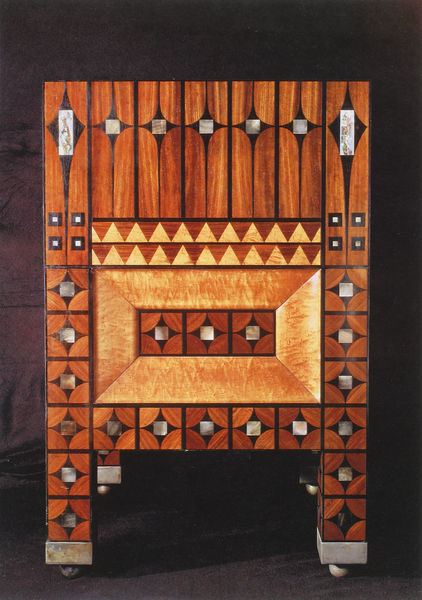
Titel: Armlehnsessel
Künstler: Koloman Moser
Institution: Wien, Privatsammlung
Schlagwörter: dunkel, ocker, braun, hell, holz, schwarz, muster, rahmen, silber, gold, füße, schrank, jugendstil, symmetrie, ornamente, lack, foto, spiel, rechteck, perlmutt, einlegearbeit, intarsien, kasten, quadrate, geometrisch, zacken, maserung, firnis, rollen, dreiecke, möbelstück, vierecke, blattgold, speltisch